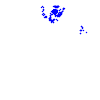
Particle: electron